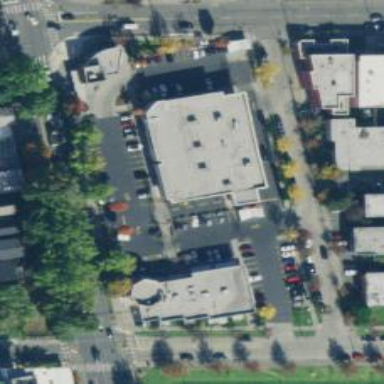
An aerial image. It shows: Pharmacy providing healthcare services.